Question: I am pretty new to web development, my project is using Jquery-mobile, Phonegap and compass (scss).
By default, the keyboard showing up when an input field gets focus, is a keyboard containing a sort of top bar with fields navigation abilities. I would like to get rid of this navigation bar, and display the simplest keyboard available in iOS. I tried enclosing my objects in a form or without a form tag, without success. I don't have any clue how to achieve this, nore if it is possible :/
Thx for any advice!

, make sure to head over to <URL> and duplicate rdar://<PHONE>
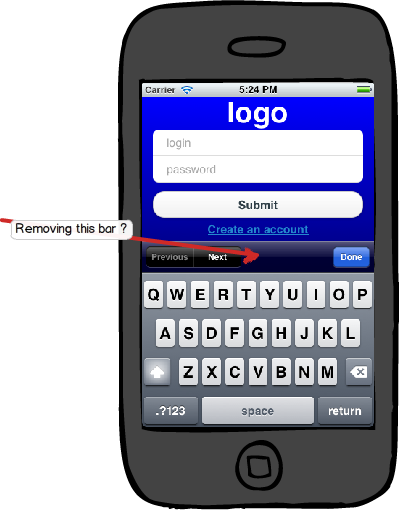
Answer: To remove the bar you should dive into the objective-c code.
This is the code that I use: (inside the controller that contains your UIWebview add the following code)
First add an observer to receive the notification for the keyboard :
'''
-(void)viewWillAppear:(BOOL)animated{
[[NSNotificationCenter defaultCenter] addObserver:self
selector:@selector(keyboardWillShow:)
name:UIKeyboardWillShowNotification
object:nil];
}
- (void)keyboardWillShow:(NSNotification *)note {
[self performSelector:@selector(removeBar) withObject:nil afterDelay:0];
}
- (void)removeBar {
// Locate non-UIWindow.
UIWindow *keyboardWindow = nil;
for (UIWindow *testWindow in [[UIApplication sharedApplication] windows]) {
if (![[testWindow class] isEqual:[UIWindow class]]) {
keyboardWindow = testWindow;
break;
}
}
// Locate UIWebFormView.
for (UIView *formView in [keyboardWindow subviews]) {
// iOS 5 sticks the UIWebFormView inside a UIPeripheralHostView.
if ([[formView description] rangeOfString:@"UIPeripheralHostView"].location != NSNotFound) {
for (UIView *subView in [formView subviews]) {
if ([[subView description] rangeOfString:@"UIWebFormAccessory"].location != NSNotFound) {
// remove the input accessory view
[subView removeFromSuperview];
}
else if([[subView description] rangeOfString:@"UIImageView"].location != NSNotFound){
// remove the line above the input accessory view (changing the frame)
[subView setFrame:CGRectZero];
}
}
}
}
}
'''